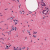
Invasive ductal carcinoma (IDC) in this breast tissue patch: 0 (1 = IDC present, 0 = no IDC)